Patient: sex F, age 73
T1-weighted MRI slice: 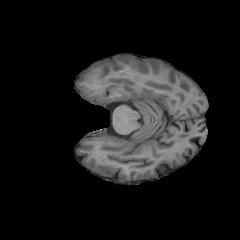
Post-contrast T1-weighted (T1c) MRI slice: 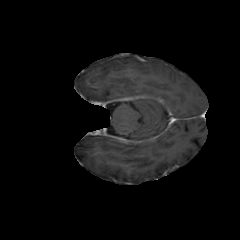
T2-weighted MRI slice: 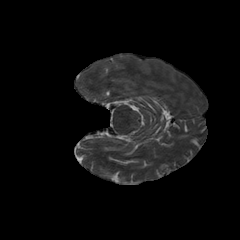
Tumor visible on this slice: no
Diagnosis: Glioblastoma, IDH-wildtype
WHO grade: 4